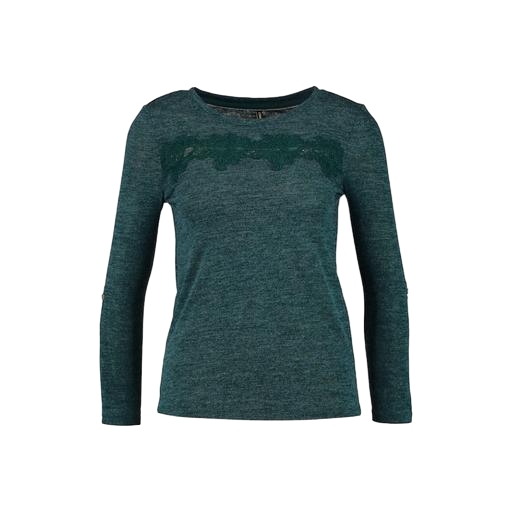
green lace-panel top, green three-quarter-sleeve top only macy, long-sleeve t-shirt only macy, white background